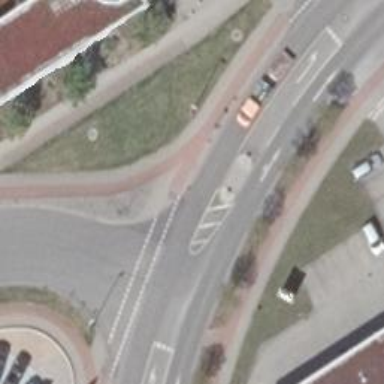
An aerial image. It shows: Uncontrolled crossing with pedestrian island.